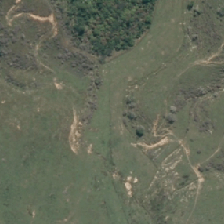
Land cover: herbaceous_freshwater_vege